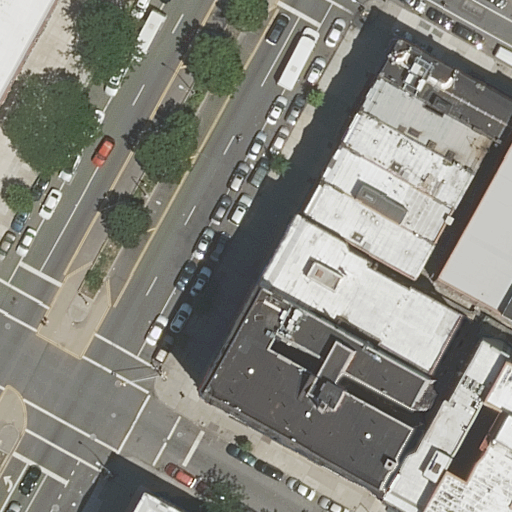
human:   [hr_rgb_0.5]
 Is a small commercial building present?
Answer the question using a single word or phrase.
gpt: no

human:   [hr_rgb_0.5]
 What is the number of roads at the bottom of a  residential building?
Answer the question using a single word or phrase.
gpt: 5

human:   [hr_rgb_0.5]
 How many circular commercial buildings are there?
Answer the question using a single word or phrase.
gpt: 0

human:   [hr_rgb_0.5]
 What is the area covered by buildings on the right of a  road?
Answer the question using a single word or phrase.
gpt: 4315m2

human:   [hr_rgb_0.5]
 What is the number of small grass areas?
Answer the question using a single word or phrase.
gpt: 0

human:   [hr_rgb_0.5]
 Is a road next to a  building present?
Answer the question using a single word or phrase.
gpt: yes

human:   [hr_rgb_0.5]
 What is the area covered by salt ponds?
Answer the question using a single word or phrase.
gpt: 0m2

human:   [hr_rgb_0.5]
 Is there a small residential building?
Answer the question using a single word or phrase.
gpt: yes

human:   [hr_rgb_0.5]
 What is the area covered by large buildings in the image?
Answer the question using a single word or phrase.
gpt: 3242m2

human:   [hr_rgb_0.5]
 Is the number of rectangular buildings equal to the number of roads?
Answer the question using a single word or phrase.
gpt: yes

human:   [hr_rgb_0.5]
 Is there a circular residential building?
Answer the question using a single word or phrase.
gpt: no

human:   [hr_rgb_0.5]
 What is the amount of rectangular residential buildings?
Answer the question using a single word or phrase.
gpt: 5

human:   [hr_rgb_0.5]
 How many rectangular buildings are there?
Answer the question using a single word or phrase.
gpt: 5

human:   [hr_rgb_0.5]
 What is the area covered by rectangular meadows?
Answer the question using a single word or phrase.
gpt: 0m2

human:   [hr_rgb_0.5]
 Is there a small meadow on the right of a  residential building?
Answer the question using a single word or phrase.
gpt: no

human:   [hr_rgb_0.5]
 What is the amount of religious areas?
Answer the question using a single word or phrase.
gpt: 0

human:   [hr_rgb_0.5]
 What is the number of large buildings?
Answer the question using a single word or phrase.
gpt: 4

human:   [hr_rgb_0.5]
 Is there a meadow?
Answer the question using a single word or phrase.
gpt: no

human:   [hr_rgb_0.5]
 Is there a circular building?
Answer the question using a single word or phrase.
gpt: no

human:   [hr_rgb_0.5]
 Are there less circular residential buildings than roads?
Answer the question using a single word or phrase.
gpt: yes

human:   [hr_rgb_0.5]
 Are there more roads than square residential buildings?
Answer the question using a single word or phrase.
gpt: yes

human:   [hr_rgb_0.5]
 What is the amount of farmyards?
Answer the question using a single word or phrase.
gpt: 0

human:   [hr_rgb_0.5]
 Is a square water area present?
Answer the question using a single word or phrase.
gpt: no

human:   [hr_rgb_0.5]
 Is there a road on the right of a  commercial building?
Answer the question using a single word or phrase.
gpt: no

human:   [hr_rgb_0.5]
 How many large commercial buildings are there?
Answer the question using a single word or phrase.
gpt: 0

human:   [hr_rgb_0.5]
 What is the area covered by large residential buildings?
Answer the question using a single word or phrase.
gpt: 3242m2

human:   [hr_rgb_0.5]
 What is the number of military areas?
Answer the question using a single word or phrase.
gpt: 0

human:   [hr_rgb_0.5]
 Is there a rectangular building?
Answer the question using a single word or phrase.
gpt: yes

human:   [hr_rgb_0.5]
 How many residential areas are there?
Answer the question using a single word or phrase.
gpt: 0

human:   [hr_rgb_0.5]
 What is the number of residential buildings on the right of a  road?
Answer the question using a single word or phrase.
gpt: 11

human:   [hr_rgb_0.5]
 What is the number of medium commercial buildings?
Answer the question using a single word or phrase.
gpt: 0

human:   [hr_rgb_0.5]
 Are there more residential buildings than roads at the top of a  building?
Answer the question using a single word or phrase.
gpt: yes

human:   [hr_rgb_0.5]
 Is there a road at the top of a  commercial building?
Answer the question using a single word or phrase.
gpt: no

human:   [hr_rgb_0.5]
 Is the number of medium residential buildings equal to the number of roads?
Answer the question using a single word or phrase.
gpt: no

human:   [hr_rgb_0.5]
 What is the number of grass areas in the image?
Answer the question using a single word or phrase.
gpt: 0

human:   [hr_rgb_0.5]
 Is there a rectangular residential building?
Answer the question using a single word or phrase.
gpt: yes